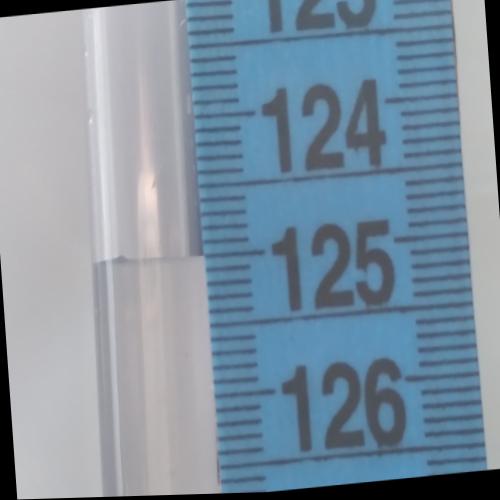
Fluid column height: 125.0 cm